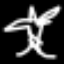
Label: palm tree